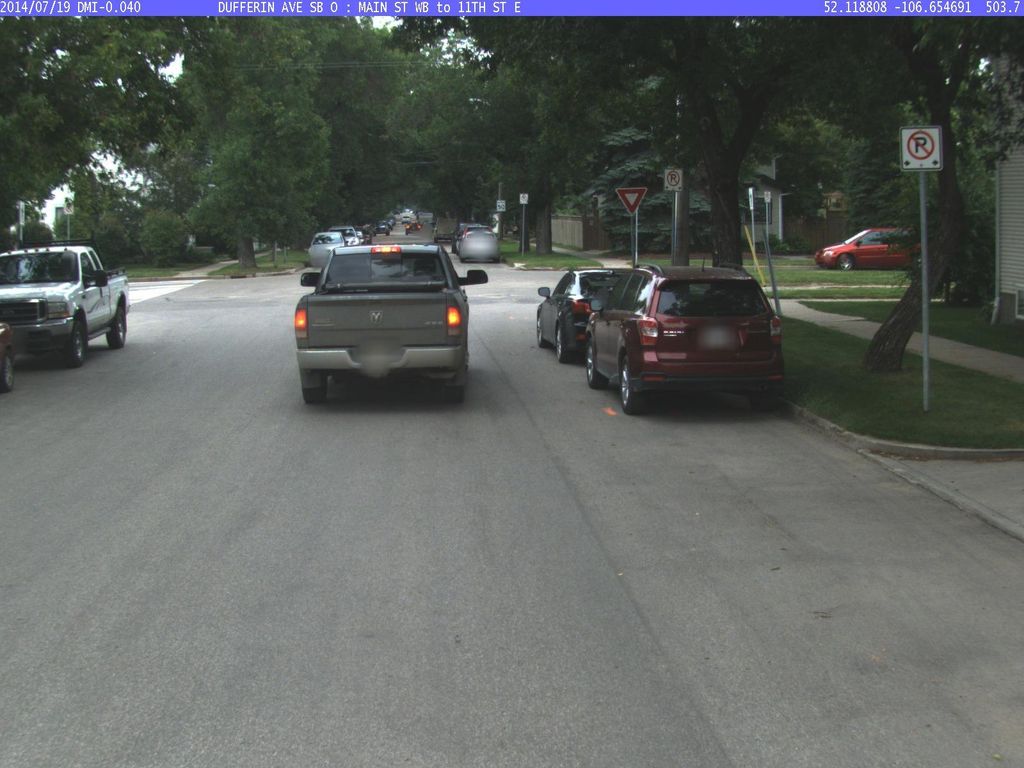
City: saskatoon